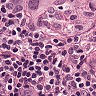
Metastatic tissue present: yes